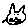
Label: cat